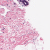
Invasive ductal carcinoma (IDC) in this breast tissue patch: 0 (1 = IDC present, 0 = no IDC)